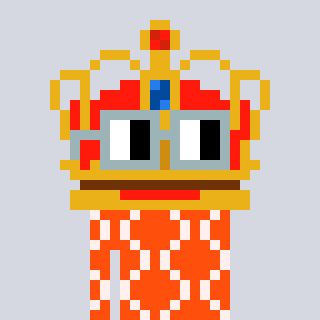
a pixel art character with square dark gray glasses, a crown-shaped head and a orange-colored body on a cool background